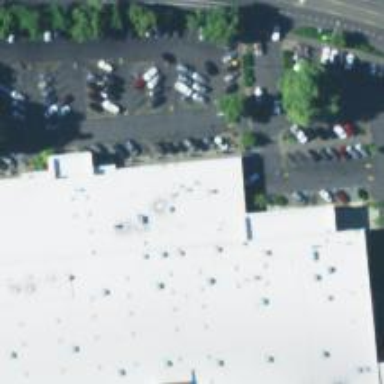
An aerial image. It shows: Parking space.